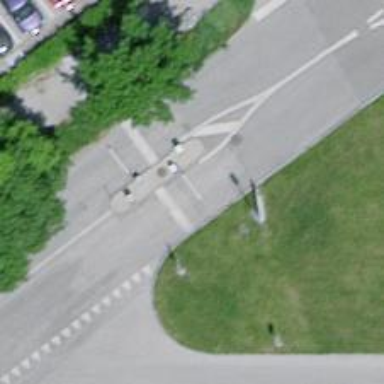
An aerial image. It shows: Lift gate barrier.